Interaction volume radius: 5 \u00c5
Interaction volume height: 10 \u00c5
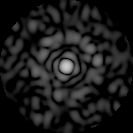
Disorder parameter: 0.8437